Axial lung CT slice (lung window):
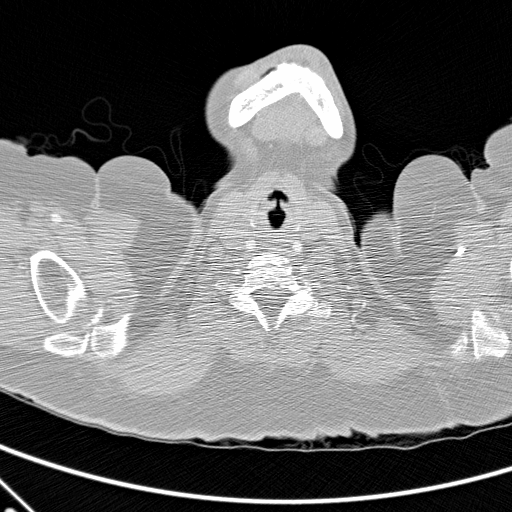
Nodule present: no